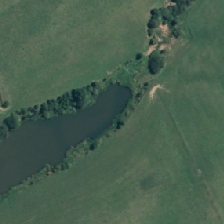
Land cover: lake_pond